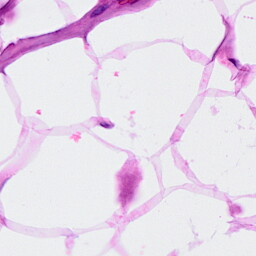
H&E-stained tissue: Breast